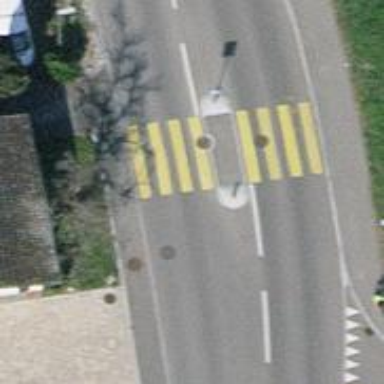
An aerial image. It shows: Marked road crossing.